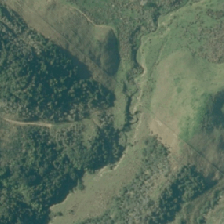
Land cover: grose_broom